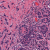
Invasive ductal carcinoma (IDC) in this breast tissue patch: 1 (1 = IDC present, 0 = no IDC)